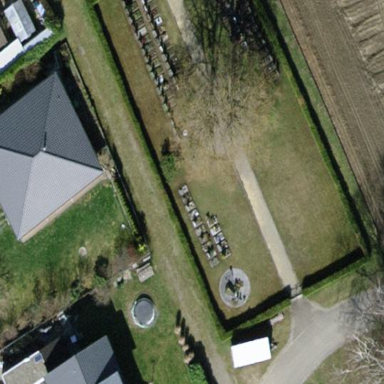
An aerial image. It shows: Cemetery.